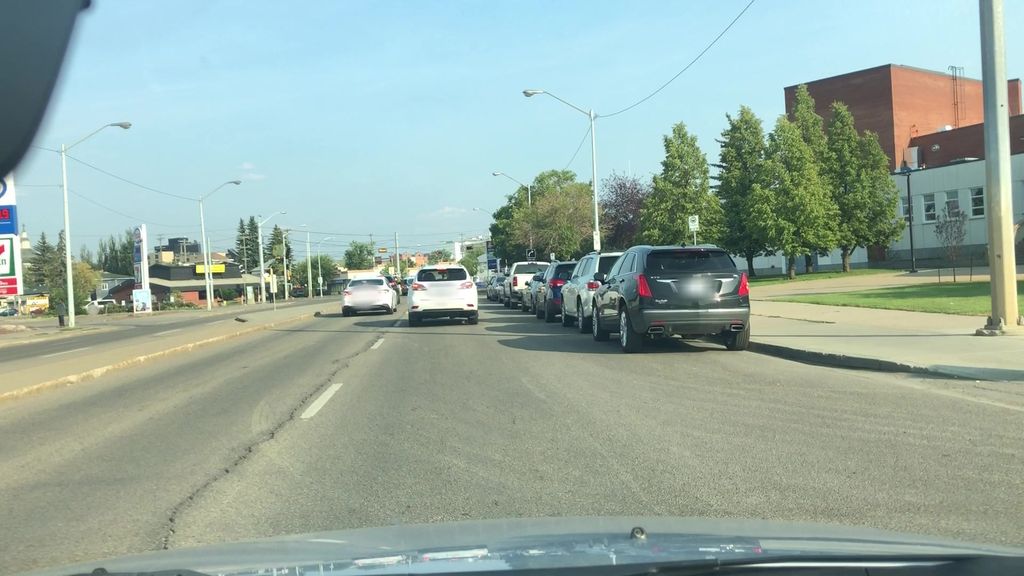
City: edmonton